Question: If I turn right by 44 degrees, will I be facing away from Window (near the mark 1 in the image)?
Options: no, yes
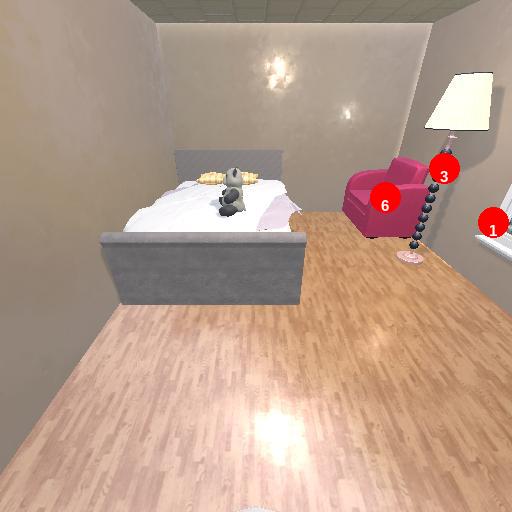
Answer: no